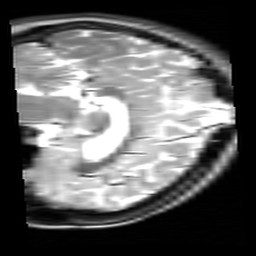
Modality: inplaneT2
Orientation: sagittal
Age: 18
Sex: female